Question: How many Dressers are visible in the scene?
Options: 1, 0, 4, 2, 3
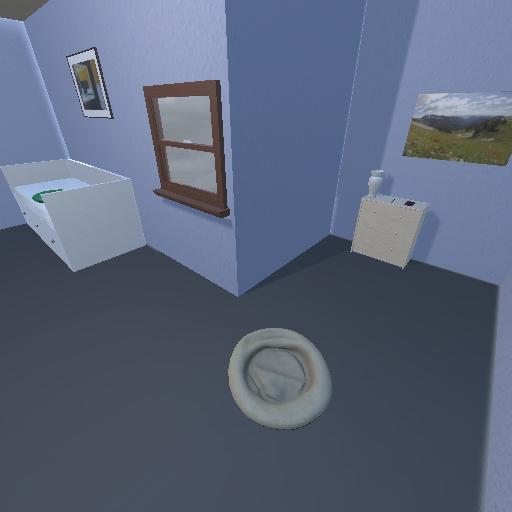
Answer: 1